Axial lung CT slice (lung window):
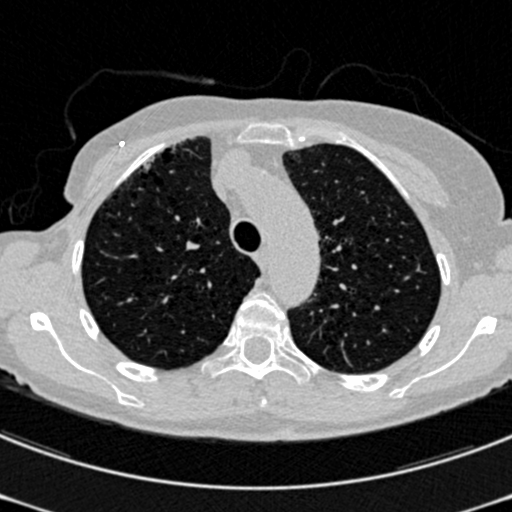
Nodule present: no